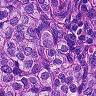
Metastatic tissue present: yes